Question: I am VERY new to FoxPro so please pardon what is most likely a very silly question. I am trying to wrap my brain around several FoxPro 9 programs that were written by a non-programmer and, having never looked at FoxPro code before in my life, am finding it quite a chore to understand some of it's idiosyncrasies.
I have a pretty simple SQL statement that is returning information from the Project file(being used as a table). I have three simple functions that handle giving me some useful information about the objects (files) that are included in the project.
Here is the entire main program that gets run. It's nothing but a single SQL statement that uses three simple functions:
'''
SELECT ShortName(Name) AS SName, LongName(Name) AS LName, Type, GetType(Type) AS TypeName ;
FROM <my project file here> ;
ORDER BY Type, SName
'''
The SQL statement runs fine and my three functions get called and all three return the data I expect with the exception of the GetType function. The ShortName function returns just the file name, the LongName function returns the entire path and file name and the GetType function is supposed to return a more human readable string that tells me what the file type is. Such as "Table", "Program", etc . . .
The GetType function is being run and the return value is being set but the value being returned is being truncated to 6 characters.

I have verified that the return value of the function is the full string of text that I expect just before the function exits. However; when the data is displayed in the viewer the value is truncated.
Why is this data being truncated? The two other functions work nearly the same way (at least from my completely "un-knowledgeable" view point) and they are not being truncated.
Here is the code from the GetType function
'''
PARAMETERS pType
retVal = ""
DO CASE
CASE LEFT(ALLTRIM(pType),1) = 'B'
retVal = "Lable"
CASE LEFT(ALLTRIM(pType),1) = 'D'
retVal = "Table"
CASE LEFT(ALLTRIM(pType),1) = 'd'
retVal = "XBase Table"
CASE LEFT(ALLTRIM(pType),1) = 'F'
retVal = "Format"
CASE LEFT(ALLTRIM(pType),1) = 'H'
retVal = "Header"
CASE LEFT(ALLTRIM(pType),1) = 'I'
retVal = "Index"
CASE LEFT(ALLTRIM(pType),1) = 'L'
retVal = "Library"
CASE LEFT(ALLTRIM(pType),1) = 'M'
retVal = "Menu"
CASE LEFT(ALLTRIM(pType),1) = 'P'
retVal = "Program"
CASE LEFT(ALLTRIM(pType),1) = 'Q'
retVal = "Query"
CASE LEFT(ALLTRIM(pType),1) = 'R'
retVal = "Report Form"
CASE LEFT(ALLTRIM(pType),1) = 's'
retVal = "Screen Table"
CASE LEFT(ALLTRIM(pType),1) = 'S'
retVal = "Screen Program"
CASE LEFT(ALLTRIM(pType),1) = 'T'
retVal = "Configuration File"
CASE LEFT(ALLTRIM(pType),1) = 'x'
retVal = "File"
CASE LEFT(ALLTRIM(pType),1) = 'X'
retVal = "File"
CASE LEFT(ALLTRIM(pType),1) = 'Z'
retVal = "Application"
ENDCASE
RETURN retVal
'''
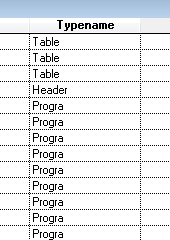
Answer: Replace your SQL SELECT with:
'''
SELECT ShortName(Name) AS SName, LongName(Name) AS LName, Type, PADR(GetType(Type), 10) AS TypeName ;
FROM <my project file here> ;
ORDER BY Type, SName
'''
This will pad right the resulting text with the appropriate number so spaces until the result is 10 characters. Adjust the value as you need.
This happens becuase SQL SELECT determines column widths based on the first record returned.